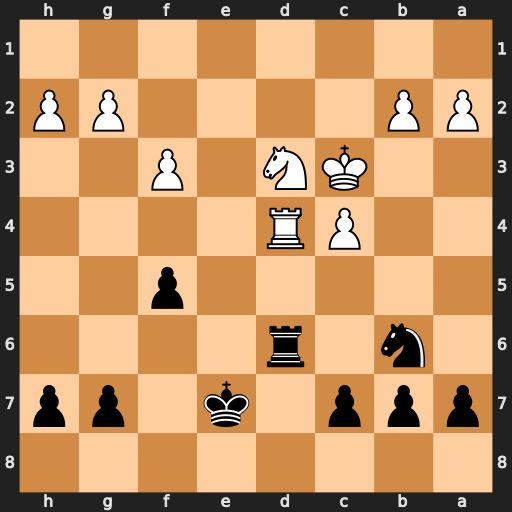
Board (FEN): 8/ppp1k1pp/1n1r4/5p2/2PR4/2KN1P2/PP4PP/8
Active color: b
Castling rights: -
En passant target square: -
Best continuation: Na4+ Kc2 Rxd4